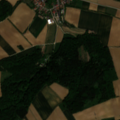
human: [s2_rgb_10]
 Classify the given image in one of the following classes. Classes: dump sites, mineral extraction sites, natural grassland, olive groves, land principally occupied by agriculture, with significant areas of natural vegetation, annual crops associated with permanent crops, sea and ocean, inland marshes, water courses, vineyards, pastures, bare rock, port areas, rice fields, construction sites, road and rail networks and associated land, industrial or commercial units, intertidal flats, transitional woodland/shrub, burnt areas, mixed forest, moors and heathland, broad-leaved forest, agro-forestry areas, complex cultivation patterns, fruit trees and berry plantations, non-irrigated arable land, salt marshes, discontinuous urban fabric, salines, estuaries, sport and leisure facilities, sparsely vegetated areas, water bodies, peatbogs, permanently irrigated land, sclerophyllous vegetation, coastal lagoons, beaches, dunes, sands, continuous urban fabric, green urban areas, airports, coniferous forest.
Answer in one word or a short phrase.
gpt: discontinuous urban fabric, non-irrigated arable land, land principally occupied by agriculture, with significant areas of natural vegetation, mixed forest